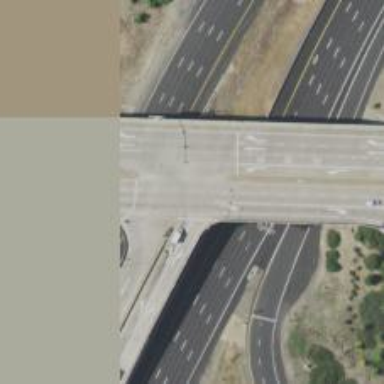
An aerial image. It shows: Bridge over trunk highway expressway.